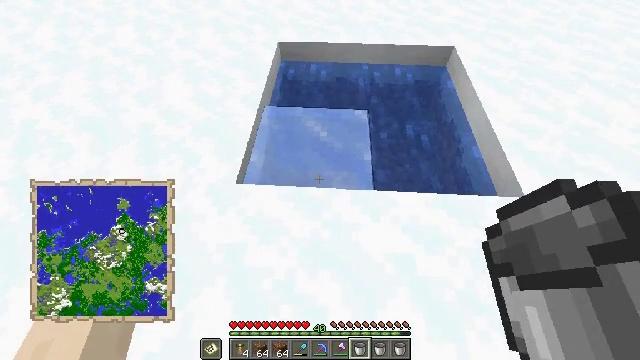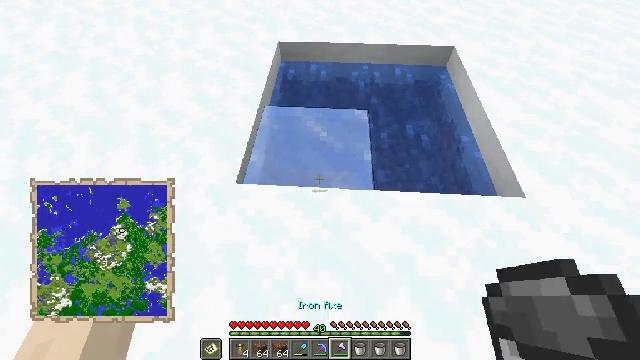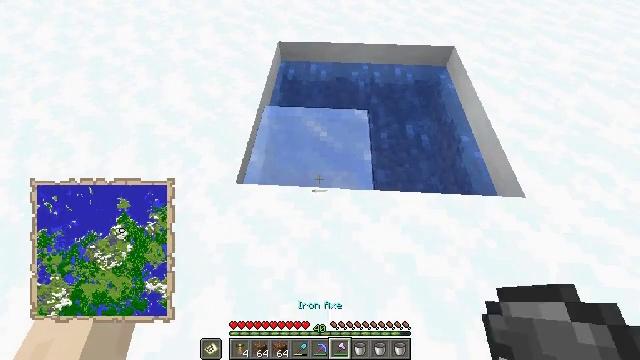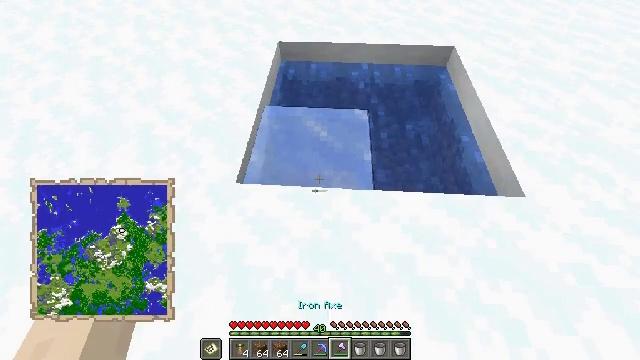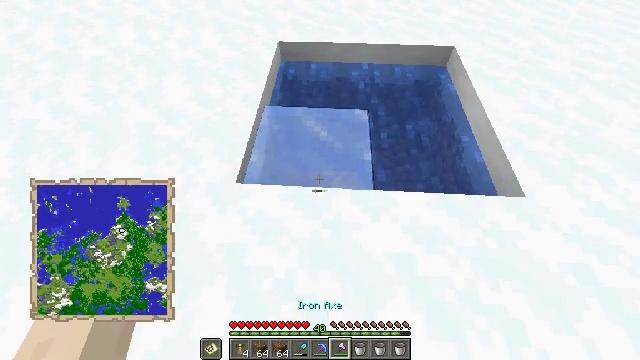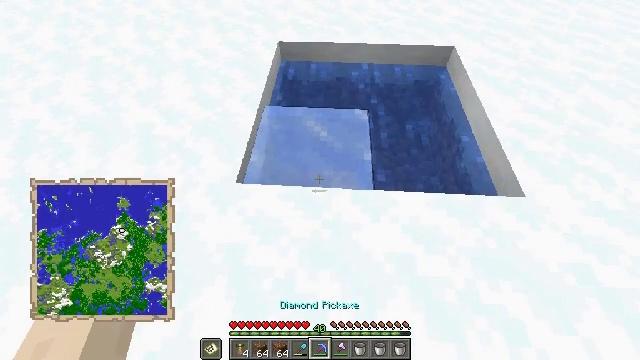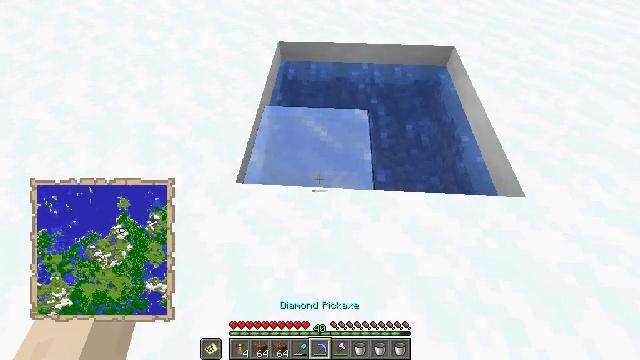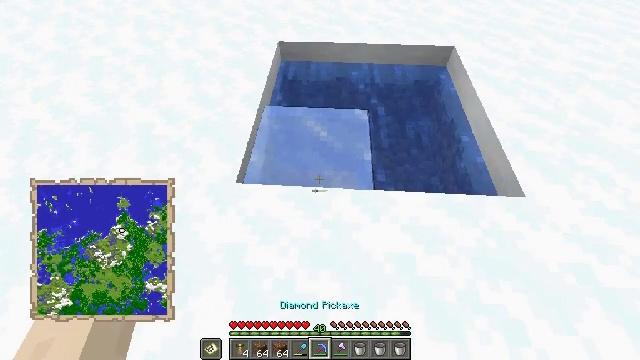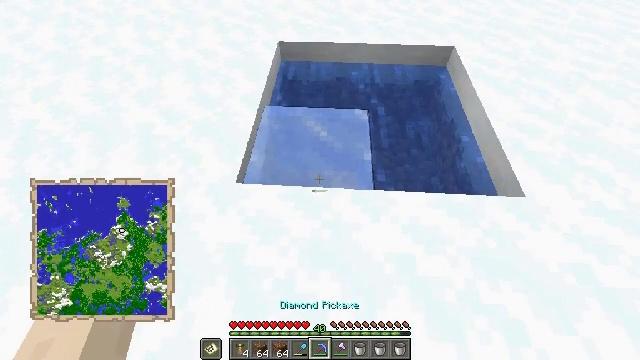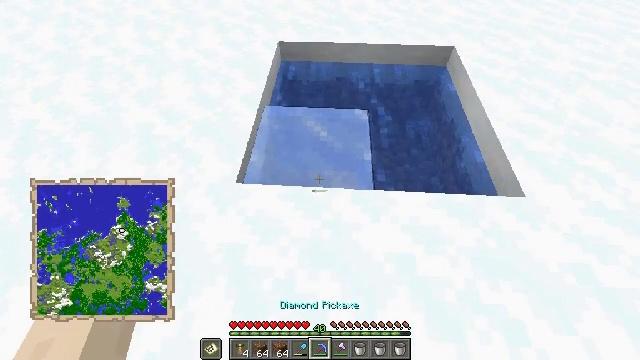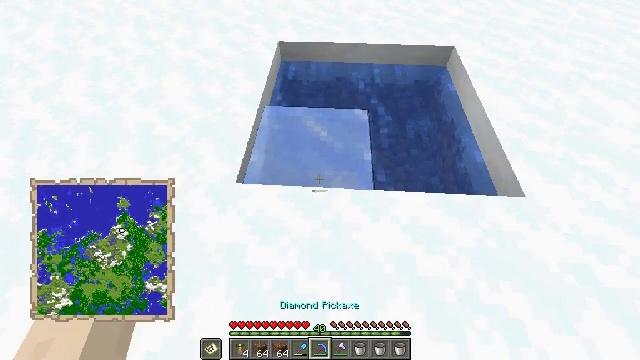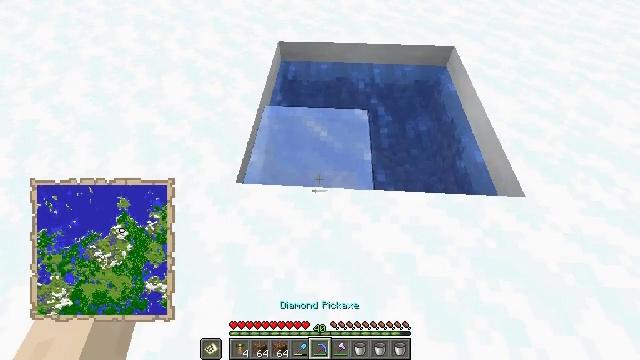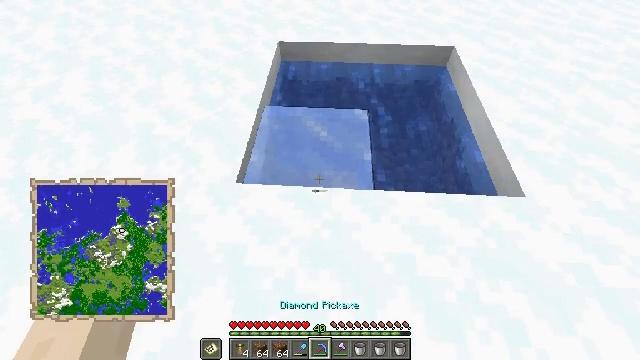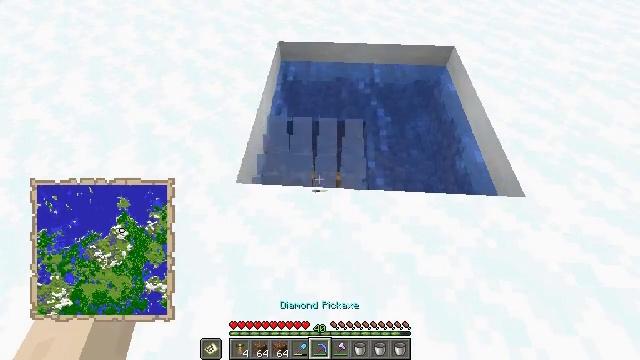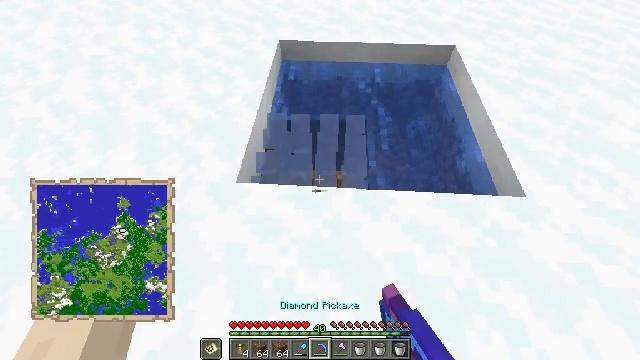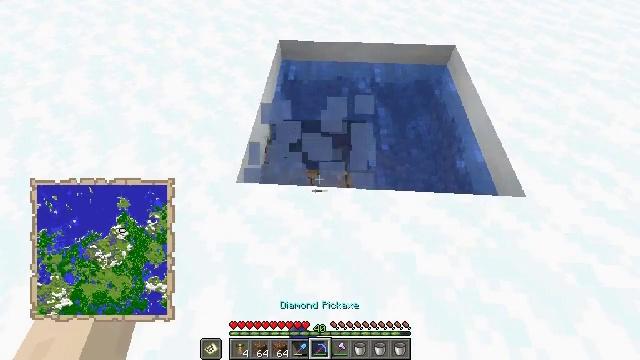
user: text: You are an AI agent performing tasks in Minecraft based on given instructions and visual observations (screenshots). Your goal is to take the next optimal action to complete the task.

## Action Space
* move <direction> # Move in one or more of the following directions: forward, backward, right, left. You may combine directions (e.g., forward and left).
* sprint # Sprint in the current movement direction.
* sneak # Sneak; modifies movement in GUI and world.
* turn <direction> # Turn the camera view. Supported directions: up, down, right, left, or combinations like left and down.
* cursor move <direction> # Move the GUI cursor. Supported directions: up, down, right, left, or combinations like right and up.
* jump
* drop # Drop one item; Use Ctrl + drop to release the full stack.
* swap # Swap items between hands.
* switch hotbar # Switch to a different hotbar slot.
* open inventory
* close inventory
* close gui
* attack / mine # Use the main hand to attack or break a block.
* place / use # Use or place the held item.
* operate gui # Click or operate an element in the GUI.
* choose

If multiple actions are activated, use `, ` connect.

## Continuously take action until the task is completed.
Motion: motion action
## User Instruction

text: Gather ice for building or crafting.
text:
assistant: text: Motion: no_op
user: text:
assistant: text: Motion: no_op
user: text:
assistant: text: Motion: no_op
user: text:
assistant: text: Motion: no_op
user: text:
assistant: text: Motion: no_op
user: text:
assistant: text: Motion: no_op
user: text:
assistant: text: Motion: no_op
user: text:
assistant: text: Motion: no_op
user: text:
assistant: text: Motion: no_op
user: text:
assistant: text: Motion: no_op
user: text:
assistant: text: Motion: no_op
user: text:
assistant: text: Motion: no_op
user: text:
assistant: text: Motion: attack / mine
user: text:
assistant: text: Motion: attack / mine
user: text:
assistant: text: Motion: attack / mine
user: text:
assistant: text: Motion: no_op
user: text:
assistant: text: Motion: no_op
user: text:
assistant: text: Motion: no_op